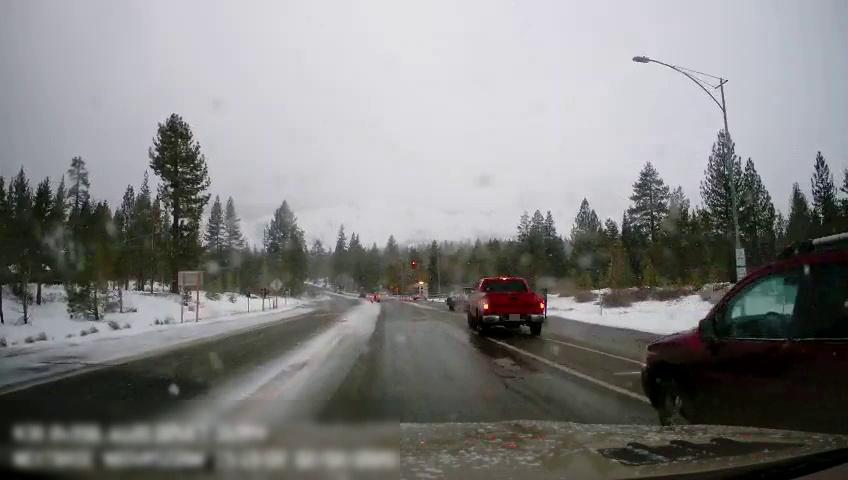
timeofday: Day
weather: Snowy
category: Drivable Space
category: Vehicles | SUV
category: Vehicles | Truck
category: Pedestrians
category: Vehicles | Truck
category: Vehicles | SUV
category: Pedestrians
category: Lanes | Alternate Lane
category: Lanes | Alternate Lane
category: Lanes | Alternate Lane
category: Traffic | Signs
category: Traffic | Signs